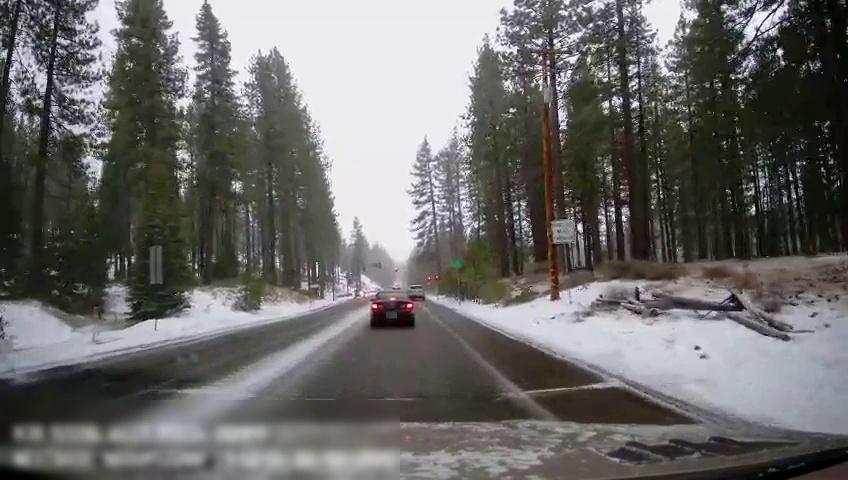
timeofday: Day
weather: Snowy
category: Drivable Space
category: Vehicles | SUV
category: Vehicles | Car
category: Lanes | Opposite Lane
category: Lanes | Current Lane
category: Traffic | Signs
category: Traffic | Signs